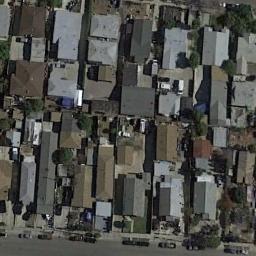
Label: dense_residential